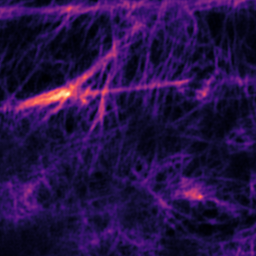
Label: Super-resolution F-actin image